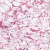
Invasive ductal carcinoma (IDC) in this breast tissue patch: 0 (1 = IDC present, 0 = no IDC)